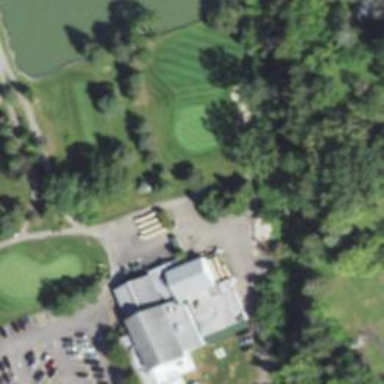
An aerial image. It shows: Path for both road and golf.